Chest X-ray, PA view. Patient: 48 years old, sex F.
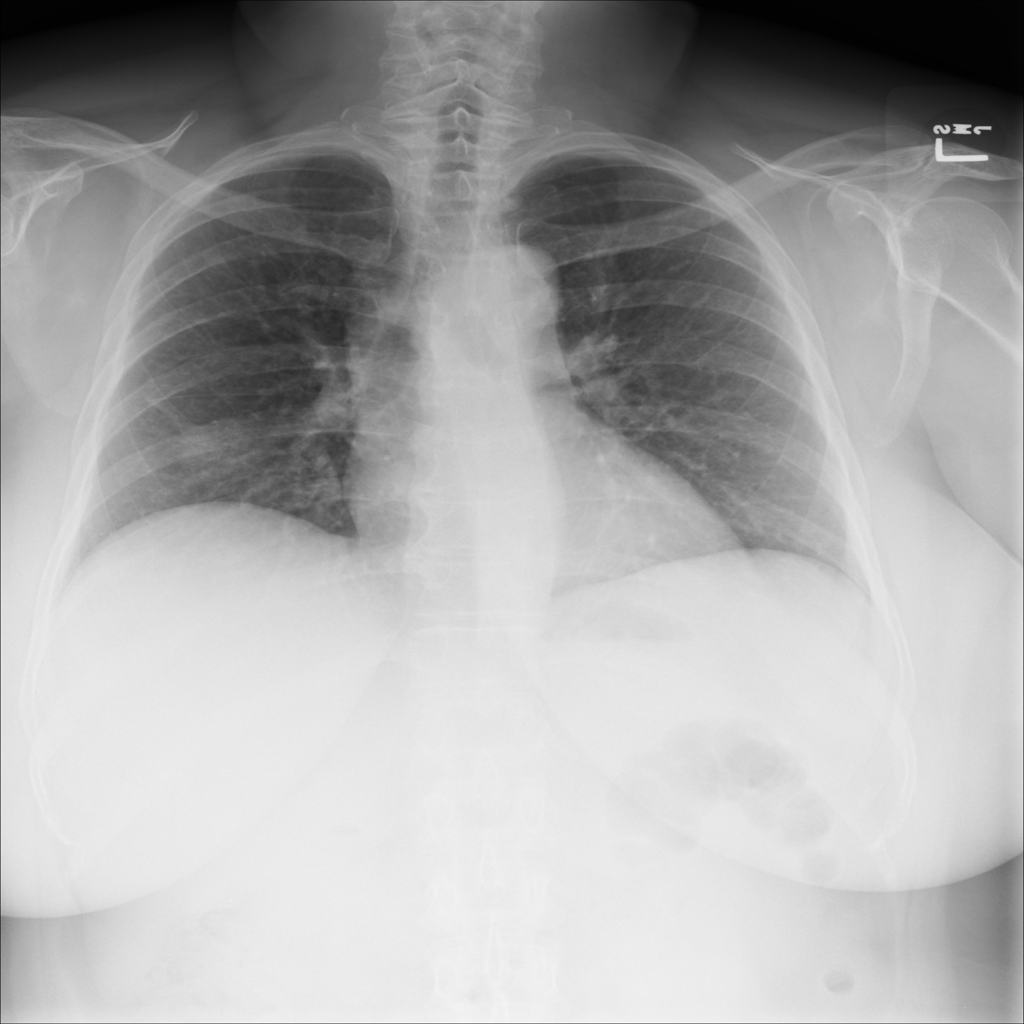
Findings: Nodule